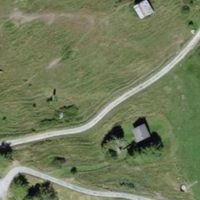
EUNIS habitat code: 26
Species observed at this site:
Parnassia palustris